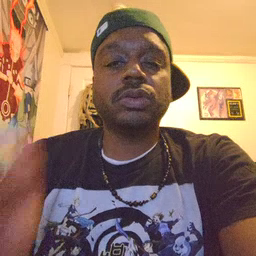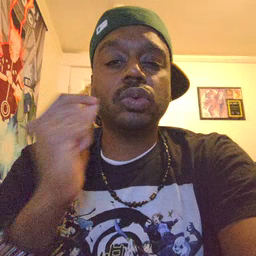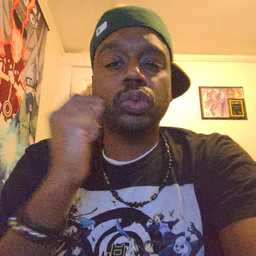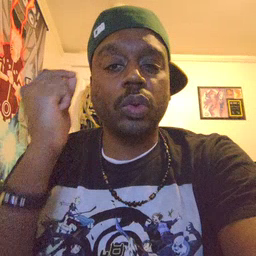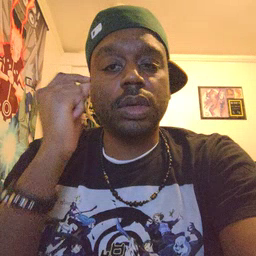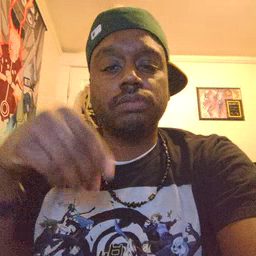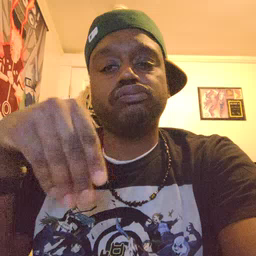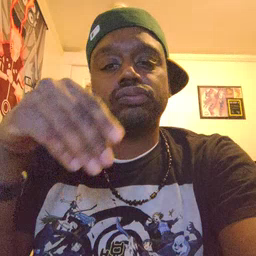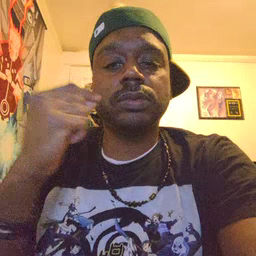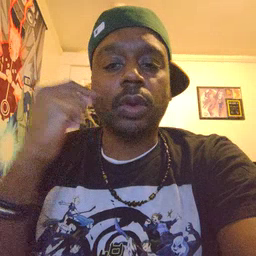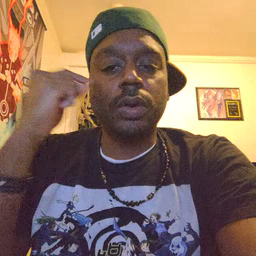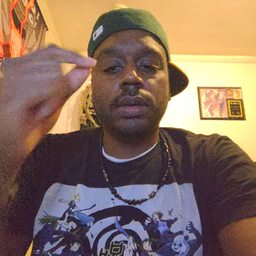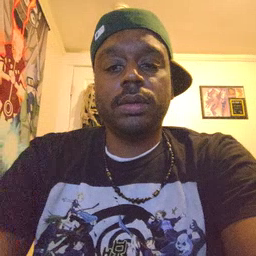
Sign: store